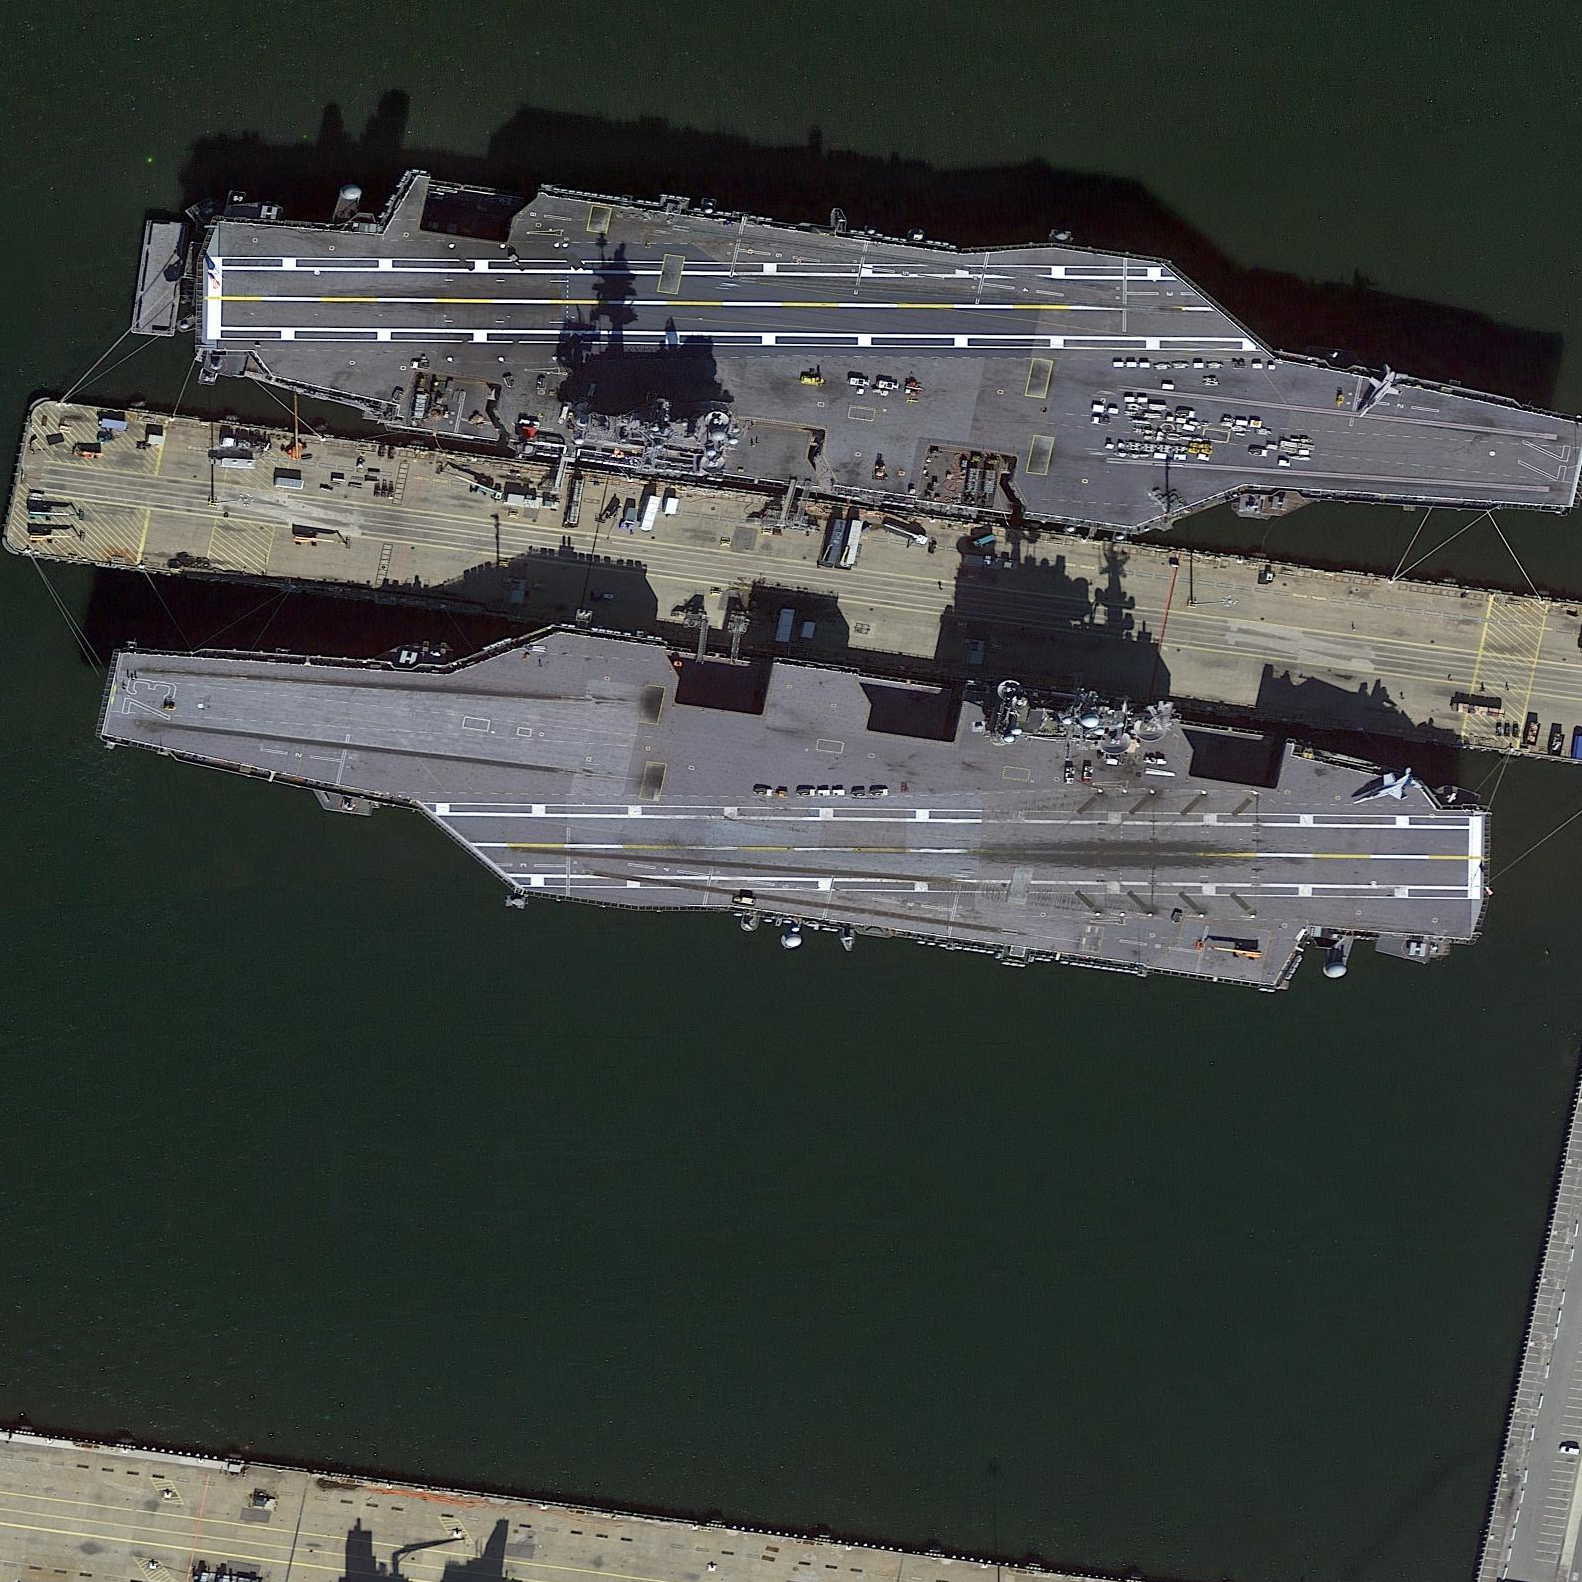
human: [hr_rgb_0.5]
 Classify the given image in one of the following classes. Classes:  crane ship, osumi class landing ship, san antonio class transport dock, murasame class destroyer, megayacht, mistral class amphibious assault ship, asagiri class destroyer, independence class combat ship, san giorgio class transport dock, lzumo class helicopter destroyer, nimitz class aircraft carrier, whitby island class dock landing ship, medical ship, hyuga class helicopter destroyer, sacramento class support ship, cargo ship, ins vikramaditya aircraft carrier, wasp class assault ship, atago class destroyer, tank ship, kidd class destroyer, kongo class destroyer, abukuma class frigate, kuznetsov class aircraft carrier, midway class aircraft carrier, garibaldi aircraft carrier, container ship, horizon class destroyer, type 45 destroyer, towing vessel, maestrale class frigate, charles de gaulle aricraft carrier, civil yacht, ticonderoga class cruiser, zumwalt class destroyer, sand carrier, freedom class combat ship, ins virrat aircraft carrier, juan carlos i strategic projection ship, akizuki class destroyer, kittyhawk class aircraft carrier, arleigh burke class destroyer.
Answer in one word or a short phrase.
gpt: Nimitz class aircraft carrier